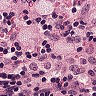
Metastatic tissue present: no